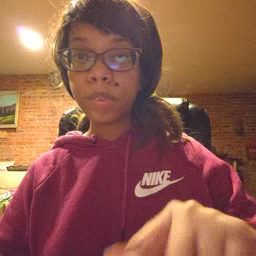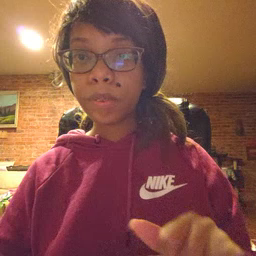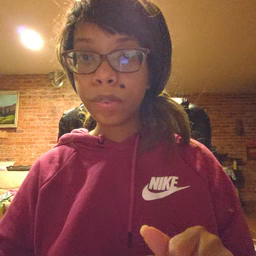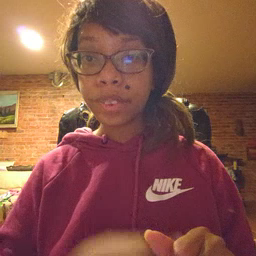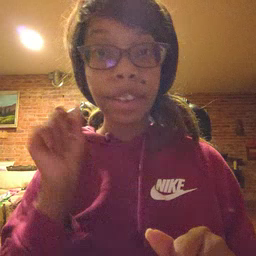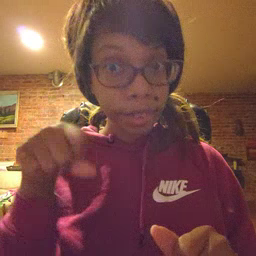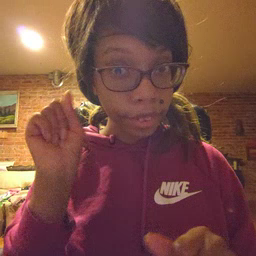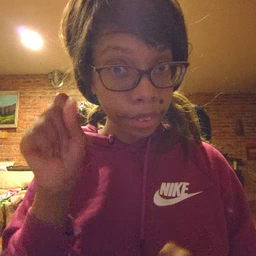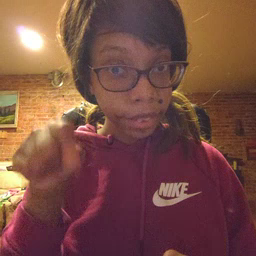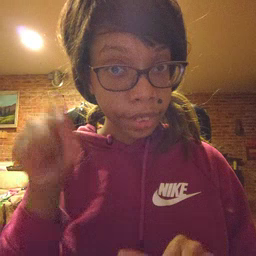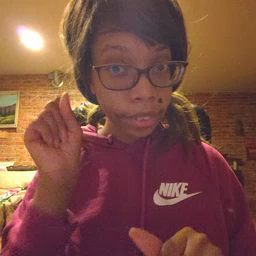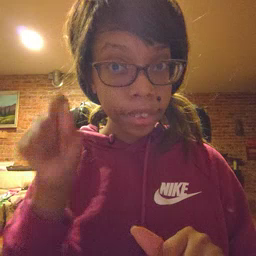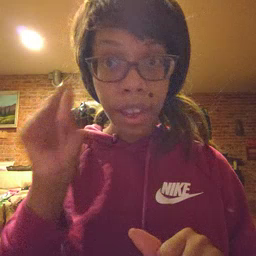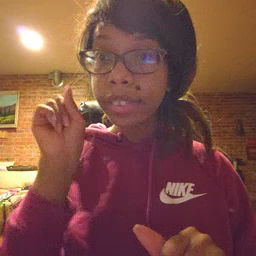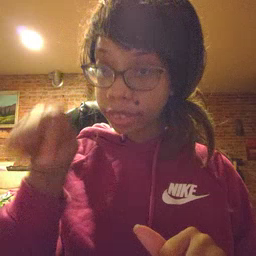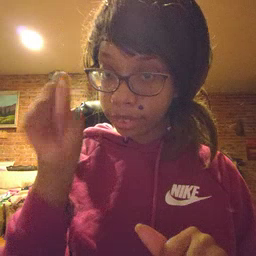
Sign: yes